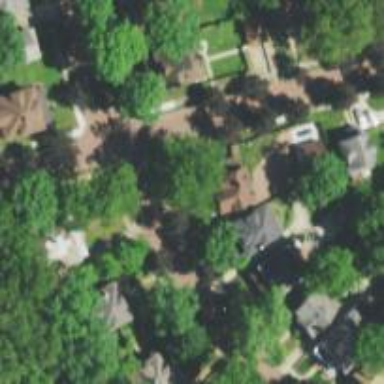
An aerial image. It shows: Neighbourhood with historic district.